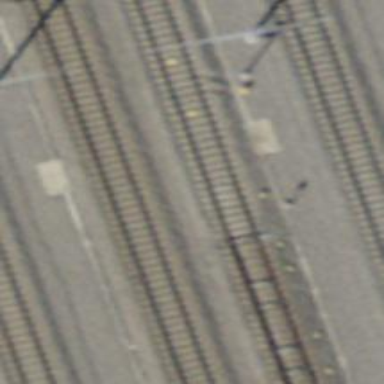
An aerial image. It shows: Railway switch.